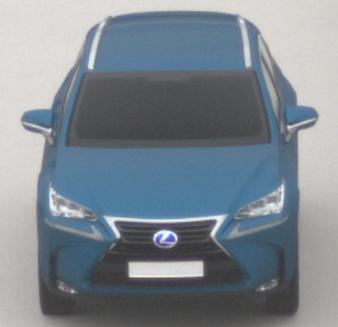
Make: Lexus
Model: NX 300h
Detailed model: NX (AZ1)
Model produced from: 2017/11
Model produced until: 2018/08
Doors: 5
Color: blue
Road condition: dry road
Daytime: midday
Contrast: low contrast